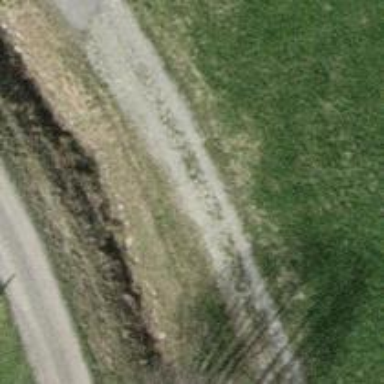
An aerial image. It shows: Track with grade 4 track type.